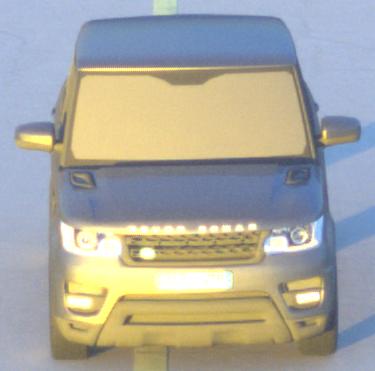
Make: Land Rover
Model: Range Rover Sport 5.0 V8 SC
Detailed model: Range Rover Sport (II)
Model produced from: 2013/09
Model produced until: 2015/07
Doors: 5
Color: gray
Road condition: dry road
Daytime: sunrise or sunset
Contrast: high contrast